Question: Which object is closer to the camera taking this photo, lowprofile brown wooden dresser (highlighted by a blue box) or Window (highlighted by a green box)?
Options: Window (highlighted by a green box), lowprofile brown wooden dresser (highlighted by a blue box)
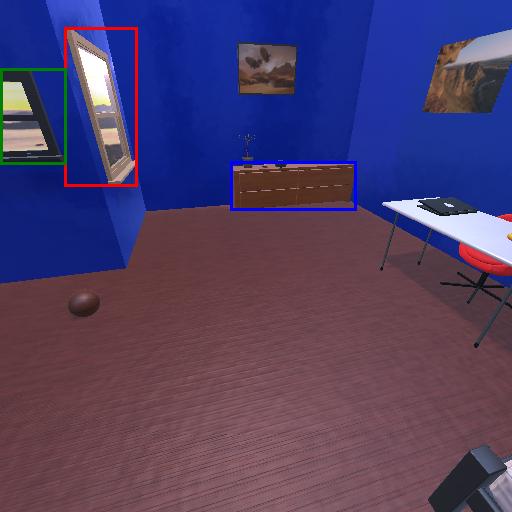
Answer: Window (highlighted by a green box)